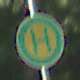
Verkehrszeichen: Haltestelle
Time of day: MorningAfternoon
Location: Outdoor (Nature)
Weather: Clear
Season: NotSpecified
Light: Natural